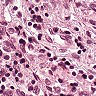
Metastatic tissue present: no